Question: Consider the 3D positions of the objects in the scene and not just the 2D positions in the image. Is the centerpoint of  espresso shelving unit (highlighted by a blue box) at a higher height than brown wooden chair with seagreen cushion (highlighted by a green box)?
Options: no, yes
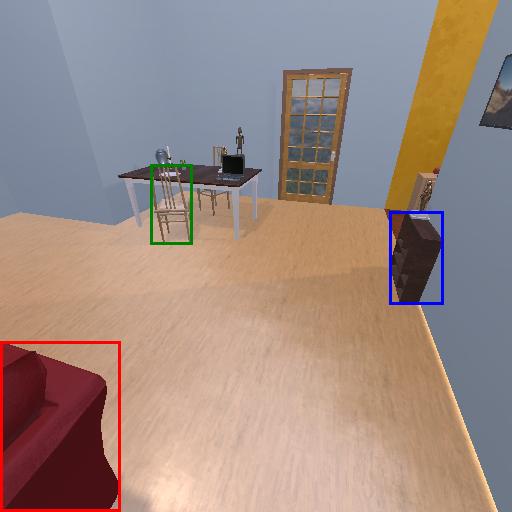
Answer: no